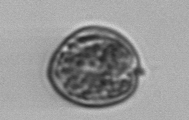
Label: Prorocentrum